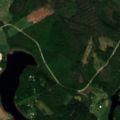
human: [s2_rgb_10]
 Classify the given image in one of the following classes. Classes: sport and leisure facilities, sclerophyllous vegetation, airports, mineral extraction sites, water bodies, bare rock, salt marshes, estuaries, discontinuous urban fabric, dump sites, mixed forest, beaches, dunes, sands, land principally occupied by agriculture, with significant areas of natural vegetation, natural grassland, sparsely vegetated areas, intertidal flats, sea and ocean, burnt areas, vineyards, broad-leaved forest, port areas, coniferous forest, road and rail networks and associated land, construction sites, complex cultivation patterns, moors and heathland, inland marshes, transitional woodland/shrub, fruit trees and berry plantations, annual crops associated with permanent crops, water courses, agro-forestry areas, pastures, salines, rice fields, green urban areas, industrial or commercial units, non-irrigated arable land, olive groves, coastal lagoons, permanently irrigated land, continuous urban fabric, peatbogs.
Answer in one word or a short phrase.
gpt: non-irrigated arable land, land principally occupied by agriculture, with significant areas of natural vegetation, coniferous forest, mixed forest, water bodies